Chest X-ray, PA view. Patient: 32 years old, sex F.
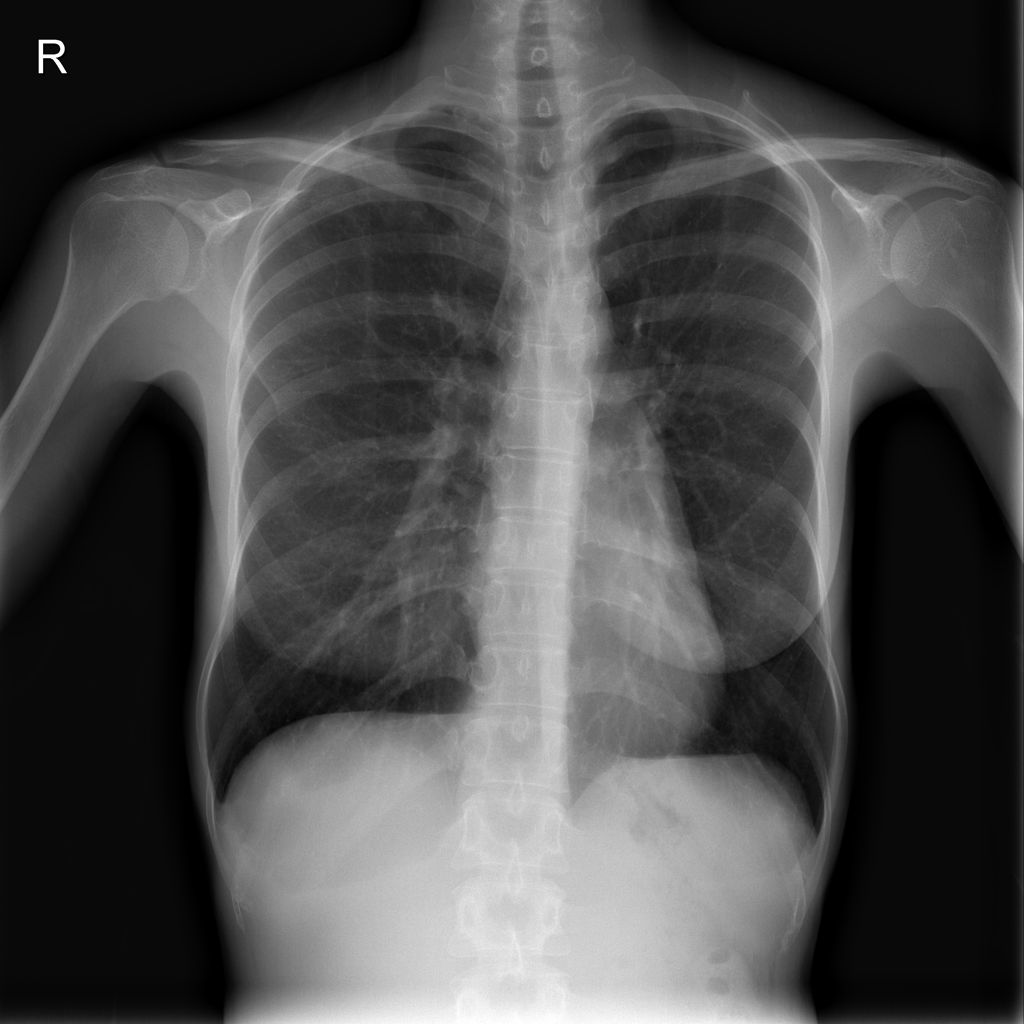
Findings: No Finding